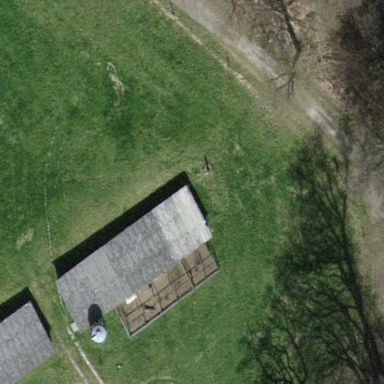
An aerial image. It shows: Shed.